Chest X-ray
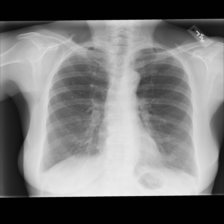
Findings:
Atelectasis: negative
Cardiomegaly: negative
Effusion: negative
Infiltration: negative
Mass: negative
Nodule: negative
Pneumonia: negative
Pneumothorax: negative
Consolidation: negative
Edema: negative
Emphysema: negative
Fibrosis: negative
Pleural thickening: negative
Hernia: negative